Interaction volume radius: 10 \u00c5
Interaction volume height: 30 \u00c5
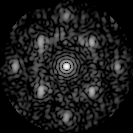
Disorder parameter: 0.441